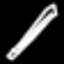
Label: pencil